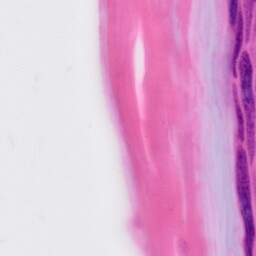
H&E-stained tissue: Skin